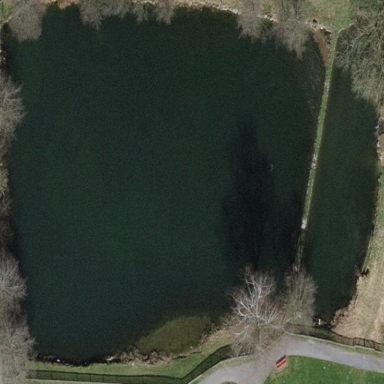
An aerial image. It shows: Pond with natural water.